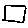
Label: square